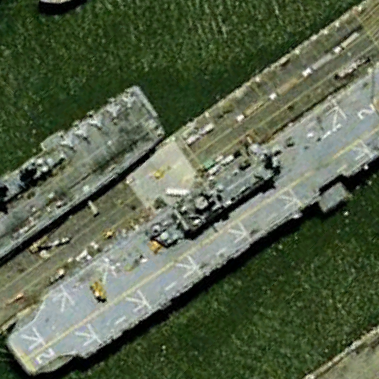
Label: assault